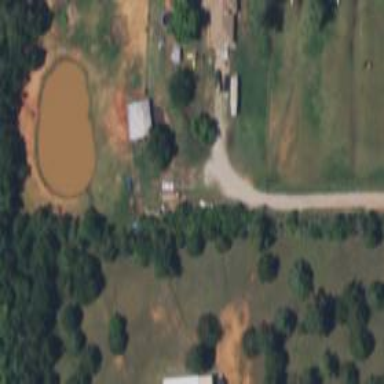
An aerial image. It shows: Driveway leading to service road.